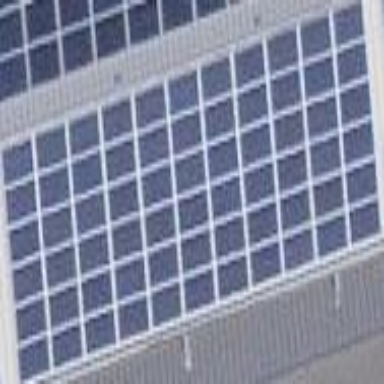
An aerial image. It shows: Solar power generator with photovoltaic panels.